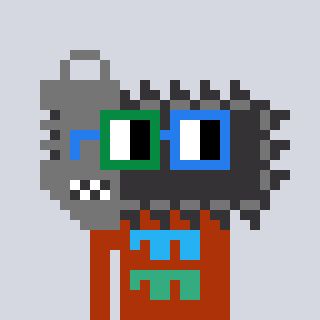
a pixel art character with square green and blue glasses, a chainsaw-shaped head and a hotbrown-colored body on a cool background